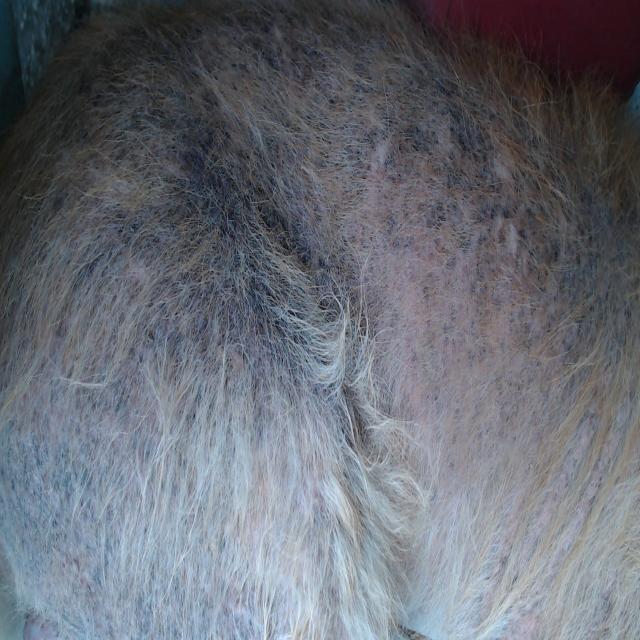
Canine demodicosis (Demodex mange) — caused by Demodex canis mites. Presents with alopecia, follicular papules, pustules, and comedones. Often localized on face and forelimbs.